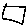
Label: square